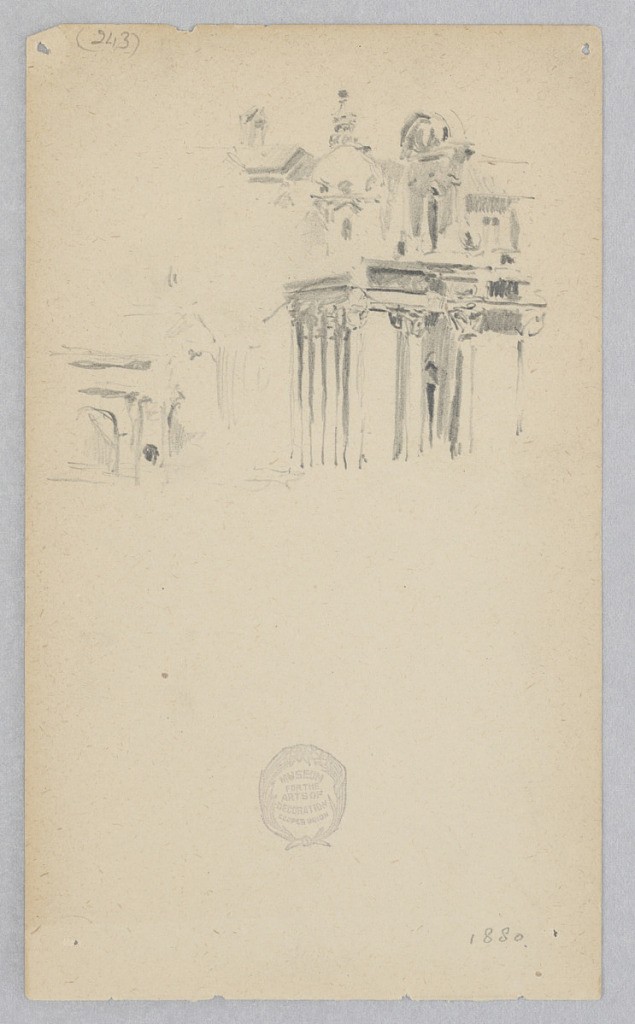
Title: San Lorenzo in Miranda, Rome, Italy
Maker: Robert Frederick Blum, American, 1857–1903
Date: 1880
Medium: Graphite on wove paper
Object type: Drawing
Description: Partial sketch of the facade of San Lorenzo in Miranda in the Roman Forum; Arch of Septimus Severus appears in the background.